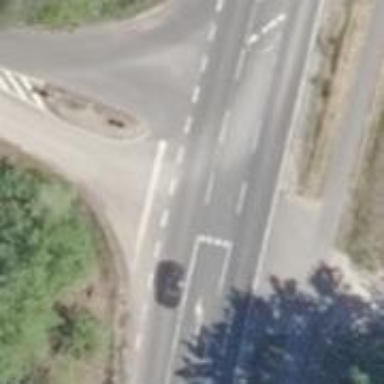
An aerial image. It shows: Secondary road with asphalt surface.